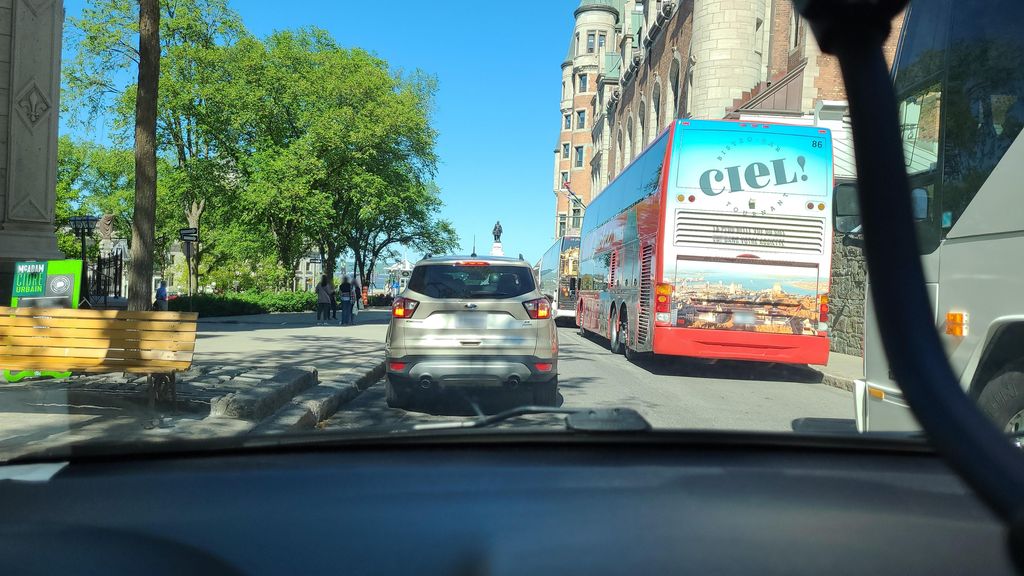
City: quebec_city